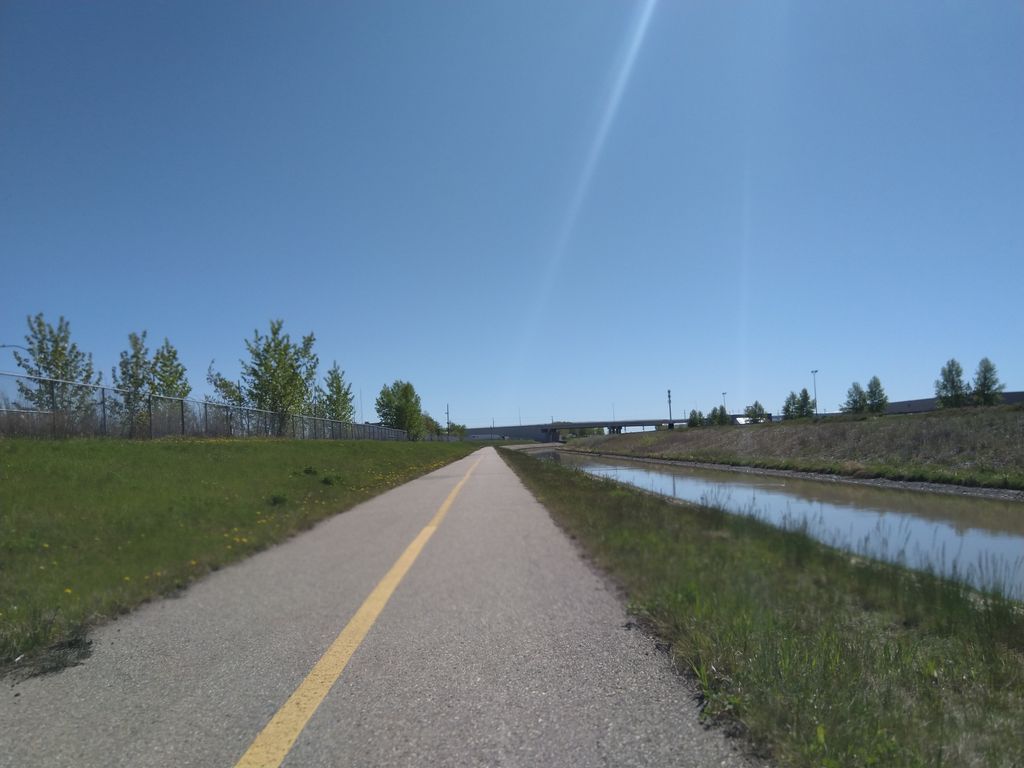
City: calgary